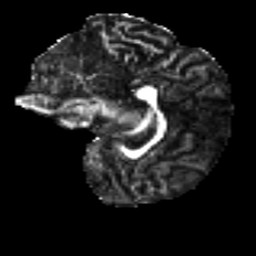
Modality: FA
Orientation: sagittal
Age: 34
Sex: female
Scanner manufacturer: ge
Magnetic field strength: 3 T
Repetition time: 7.8 s
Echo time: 0.0606 s